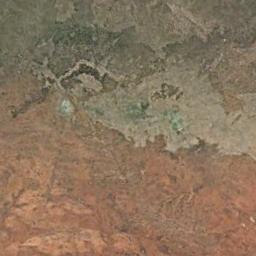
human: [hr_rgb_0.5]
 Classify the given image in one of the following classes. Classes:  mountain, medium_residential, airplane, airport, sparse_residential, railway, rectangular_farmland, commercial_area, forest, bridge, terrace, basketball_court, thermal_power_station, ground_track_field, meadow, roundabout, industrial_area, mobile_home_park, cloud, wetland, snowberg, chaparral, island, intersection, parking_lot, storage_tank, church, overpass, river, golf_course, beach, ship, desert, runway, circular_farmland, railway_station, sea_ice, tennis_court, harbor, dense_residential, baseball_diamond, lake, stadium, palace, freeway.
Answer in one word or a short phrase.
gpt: desert